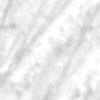
Label: change